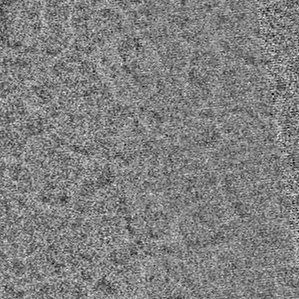
Label: frost